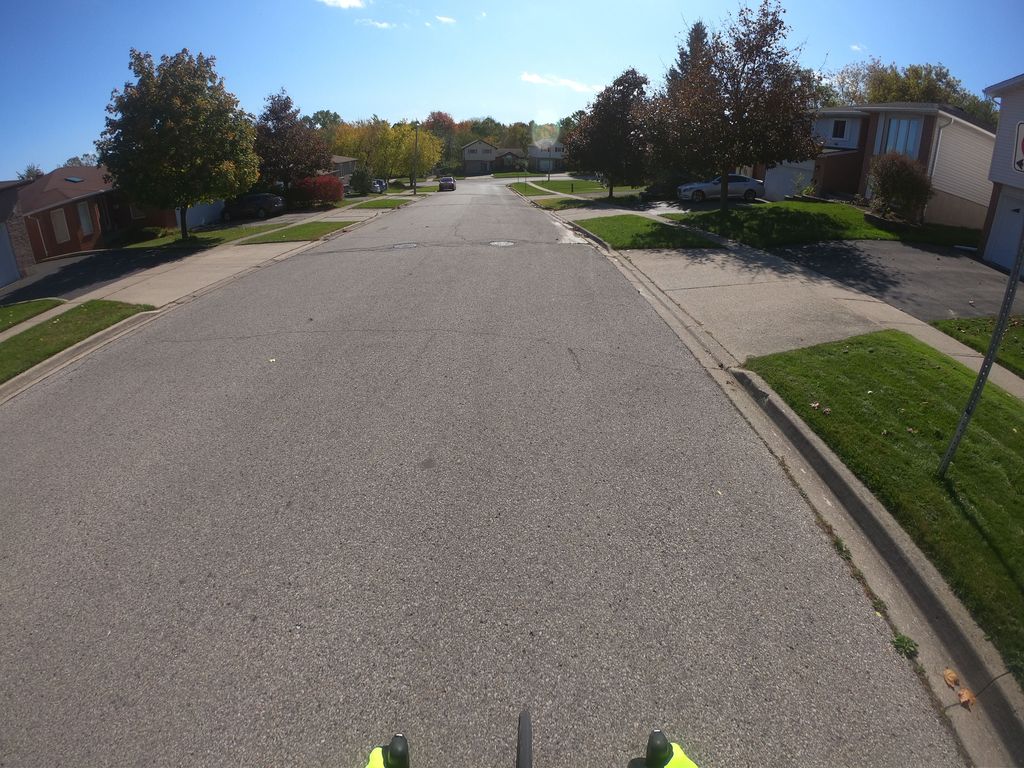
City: kitchener-waterloo